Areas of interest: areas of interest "Yulin Ancient Mulberry Park"
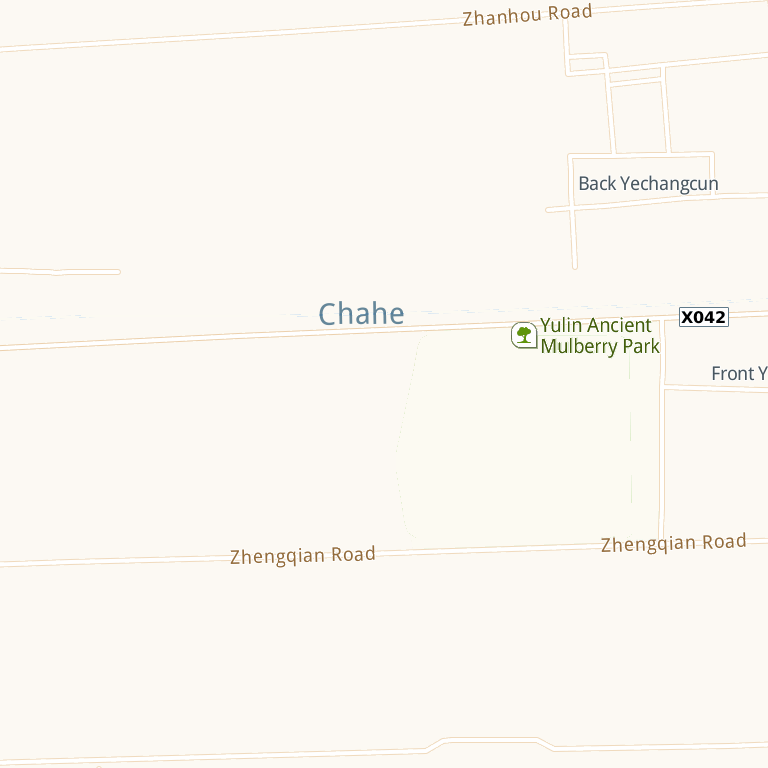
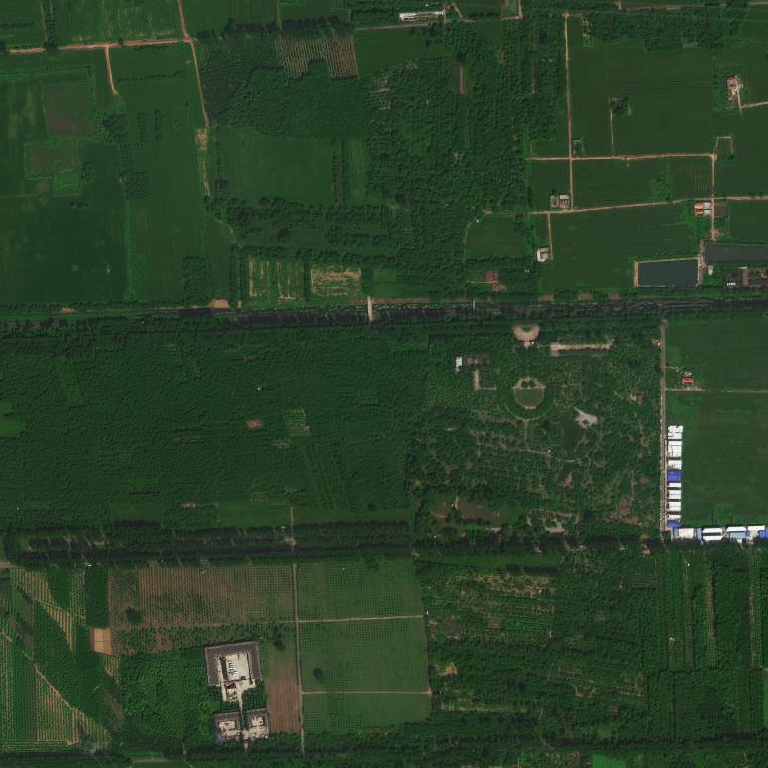